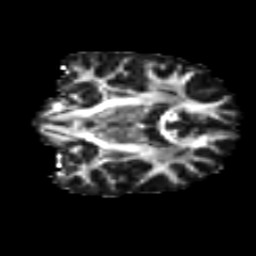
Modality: FA
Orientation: coronal
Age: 20
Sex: male
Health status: ill
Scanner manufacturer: ge
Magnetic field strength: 3 T
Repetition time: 6.776 s
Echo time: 0.0794 s